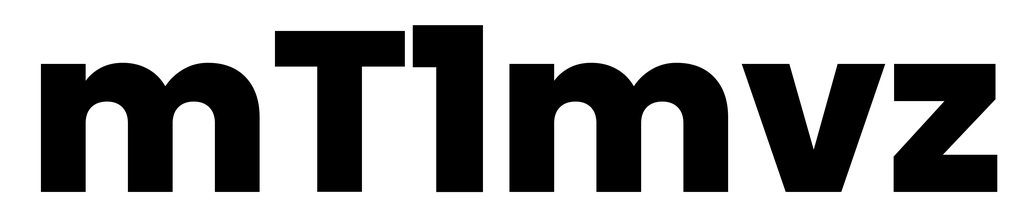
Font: Poppins-ExtraBold